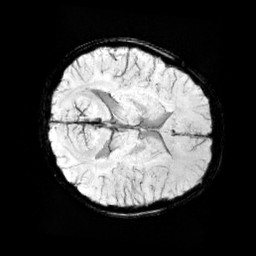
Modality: minIP
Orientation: axial
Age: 11
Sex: male
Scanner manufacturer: siemens
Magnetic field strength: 3 T
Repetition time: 0.027 s
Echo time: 0.02 s